Aerial crown-view tile of a tropical tree (Barro Colorado Island, Panama), acquired 20250124:
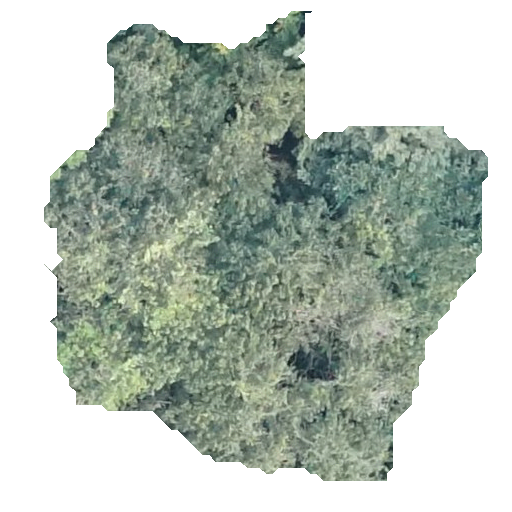
Species: Apeiba membranacea
GBIF accepted scientific name: Apeiba membranacea
Crown area: 209.161 m²